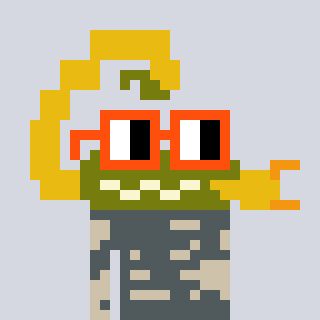
a pixel art character with square orange glasses, a scorpion-shaped head and a bege-colored body on a cool background